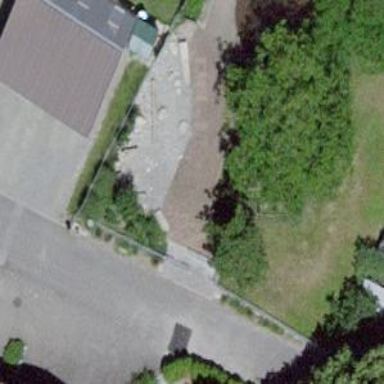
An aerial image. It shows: Brown bench.